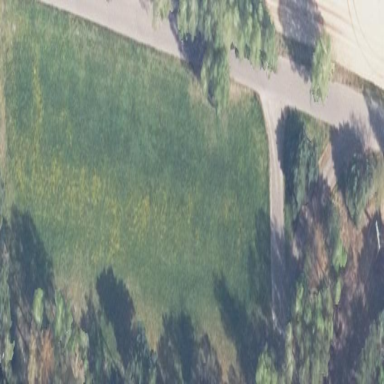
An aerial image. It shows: Beautiful meadow.